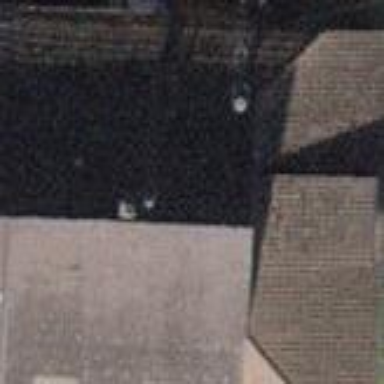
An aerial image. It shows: House with tiled roof.